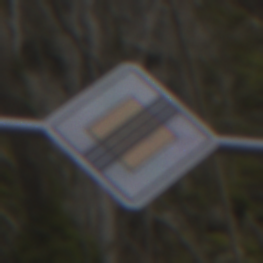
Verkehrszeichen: EndeVorfahrtsstrasse
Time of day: MorningAfternoon
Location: Outdoor (Nature)
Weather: PartlyCloudy
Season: NotSpecified
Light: Natural